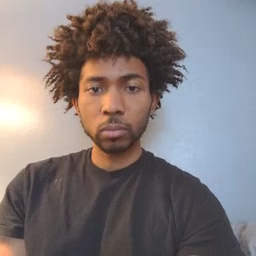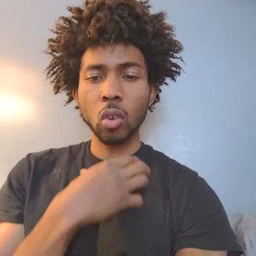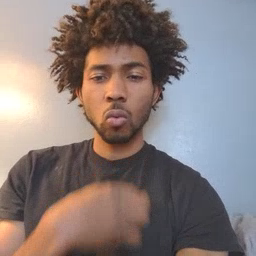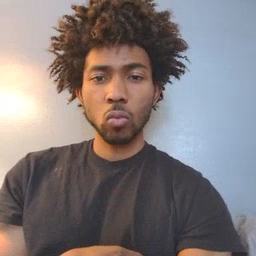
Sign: hungry